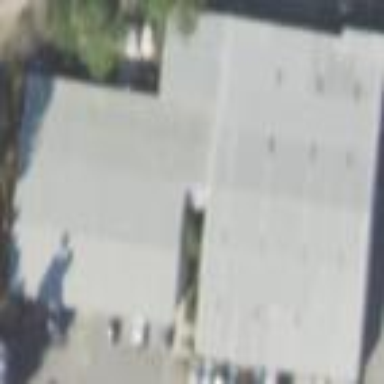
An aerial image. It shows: Commercial building.